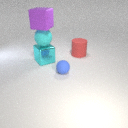
large cyan metal cube below large purple rubber cube